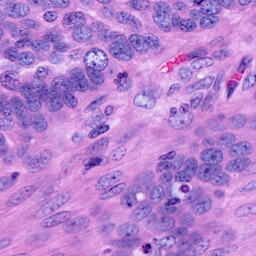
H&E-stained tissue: Ovarian